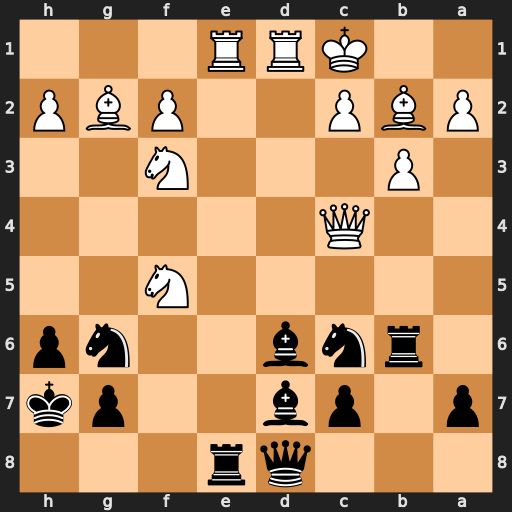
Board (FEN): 3qr3/p1pb2pk/1rnb2np/5N2/2Q5/1P3N2/PBP2PBP/2KRR3
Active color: b
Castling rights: -
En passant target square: -
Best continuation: Rxe1 Rxe1 Bxf5